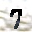
Label: 7